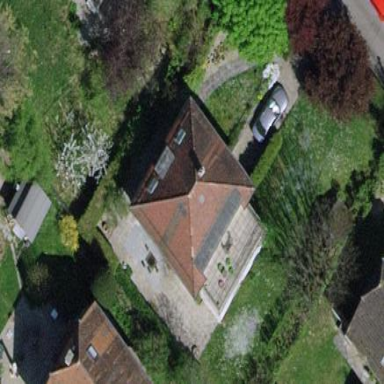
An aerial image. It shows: Garden enclosed by fence.